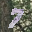
Label: 7